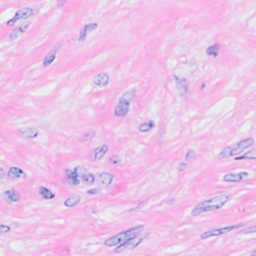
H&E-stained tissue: Breast